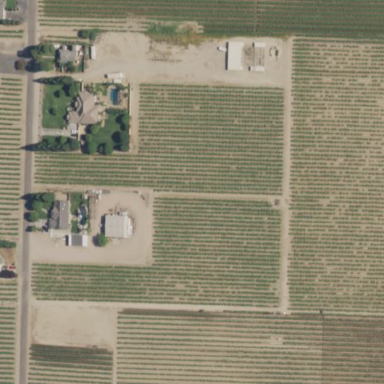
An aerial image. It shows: Beautiful vineyard in the countryside.